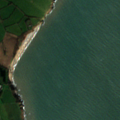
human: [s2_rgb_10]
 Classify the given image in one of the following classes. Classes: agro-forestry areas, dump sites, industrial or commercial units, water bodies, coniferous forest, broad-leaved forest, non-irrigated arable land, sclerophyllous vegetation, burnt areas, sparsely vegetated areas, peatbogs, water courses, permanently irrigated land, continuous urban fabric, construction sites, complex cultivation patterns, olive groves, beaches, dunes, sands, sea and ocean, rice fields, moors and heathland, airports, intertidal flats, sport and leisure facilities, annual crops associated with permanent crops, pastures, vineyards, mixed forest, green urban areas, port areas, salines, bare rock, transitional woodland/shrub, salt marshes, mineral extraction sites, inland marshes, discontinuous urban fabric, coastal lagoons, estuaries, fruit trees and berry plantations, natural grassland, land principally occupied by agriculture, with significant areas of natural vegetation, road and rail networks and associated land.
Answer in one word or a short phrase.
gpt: pastures, transitional woodland/shrub, sea and ocean